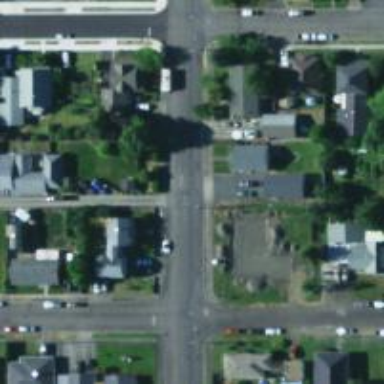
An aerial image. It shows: Alley classified as service road.